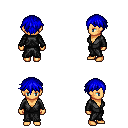
a pixel art fantasy rpg character, female body template, human, tanned skin, gray robe, teal pants, blue short bangs hairstyle, four views (front, back, left, right), 2x2 character sprite sheet, small pixel art, hard edges, no anti-aliasing